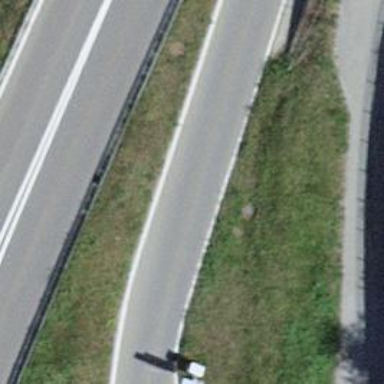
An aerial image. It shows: Asphalt trunk_link highway with motorroad access.